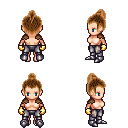
a pixel art fantasy rpg character, female body template, human, light skin, leather shoulder armor, metal pants, brown short topknot hairstyle, gold gloves, metal boots, four views (front, back, left, right), 2x2 character sprite sheet, small pixel art, hard edges, no anti-aliasing